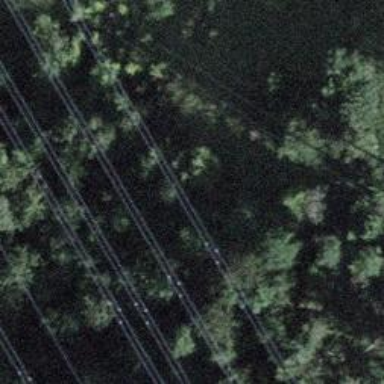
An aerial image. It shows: Power tower.